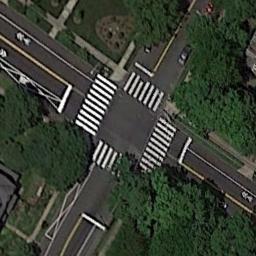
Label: intersection